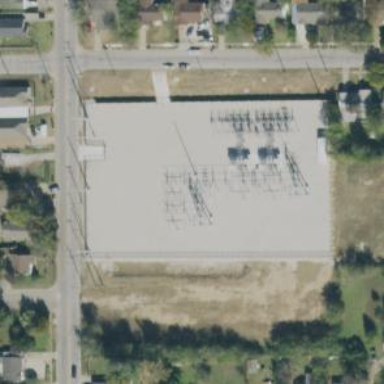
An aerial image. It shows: Switch for power supply.